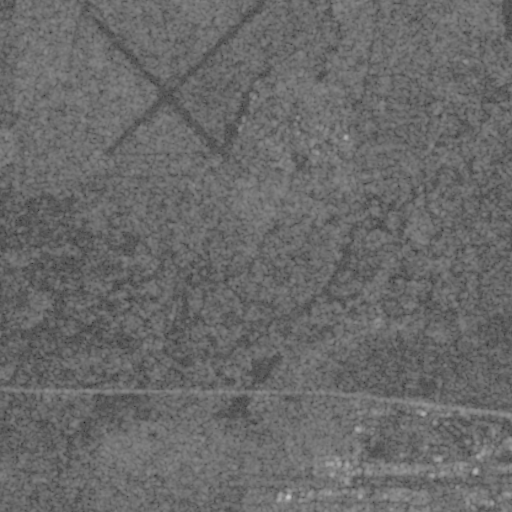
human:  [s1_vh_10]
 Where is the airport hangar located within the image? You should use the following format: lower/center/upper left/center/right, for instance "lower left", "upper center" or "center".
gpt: The airport hangar is located in the upper center of the image.
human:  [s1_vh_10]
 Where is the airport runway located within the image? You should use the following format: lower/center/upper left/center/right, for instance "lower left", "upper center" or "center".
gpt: The airport runway is located in the upper left of the image.
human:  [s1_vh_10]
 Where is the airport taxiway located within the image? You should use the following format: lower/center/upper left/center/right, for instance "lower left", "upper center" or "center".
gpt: The airport taxiway is located in the upper center of the image.
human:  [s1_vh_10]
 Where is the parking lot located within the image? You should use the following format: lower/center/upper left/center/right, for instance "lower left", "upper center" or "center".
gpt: The parking lot is located in the lower right of the image.
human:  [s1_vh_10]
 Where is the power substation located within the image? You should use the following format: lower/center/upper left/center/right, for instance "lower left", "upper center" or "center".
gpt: The power substation is located in the lower right of the image.
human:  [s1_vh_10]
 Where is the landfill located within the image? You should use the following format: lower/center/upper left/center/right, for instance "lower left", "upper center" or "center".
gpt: There is no landfill in the image.

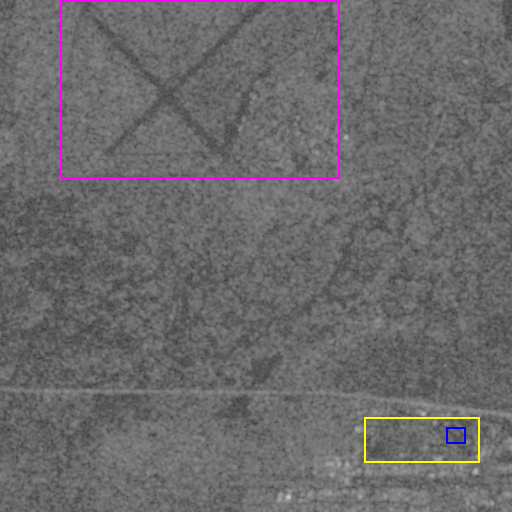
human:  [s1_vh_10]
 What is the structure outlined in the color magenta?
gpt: The structure outlined in magenta is an airport.
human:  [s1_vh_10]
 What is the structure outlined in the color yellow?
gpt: The structure outlined in yellow is a park.
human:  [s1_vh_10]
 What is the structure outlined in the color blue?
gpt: The structure outlined in blue is a building.
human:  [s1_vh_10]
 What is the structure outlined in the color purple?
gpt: There is no purple outline.